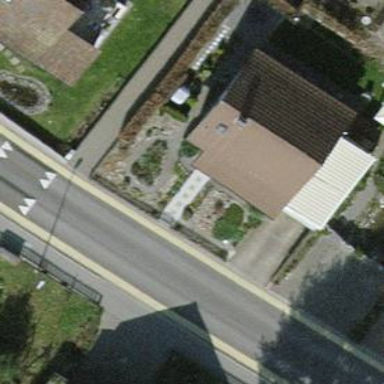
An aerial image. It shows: Detached building.